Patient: sex M, age 37
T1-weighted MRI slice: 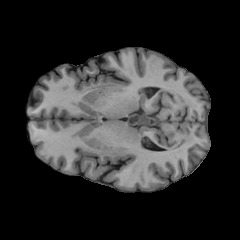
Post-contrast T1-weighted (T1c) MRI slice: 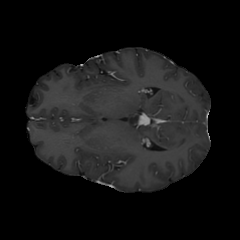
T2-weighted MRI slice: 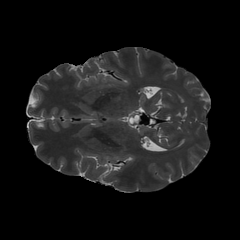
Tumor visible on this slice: no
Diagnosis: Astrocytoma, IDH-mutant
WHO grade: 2